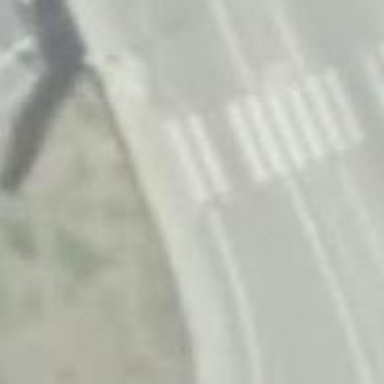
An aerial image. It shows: Uncontrolled zebra crossing on the road.